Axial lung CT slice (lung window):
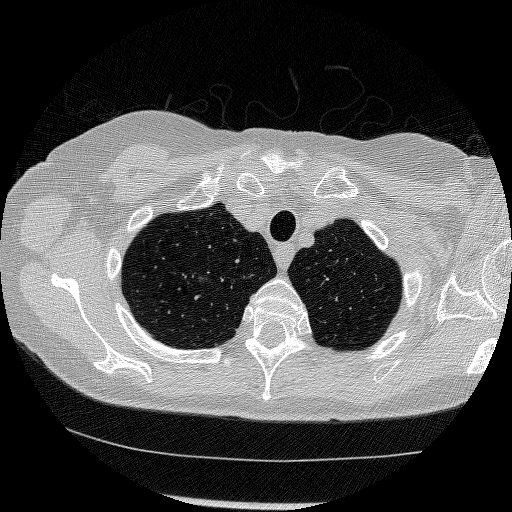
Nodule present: no